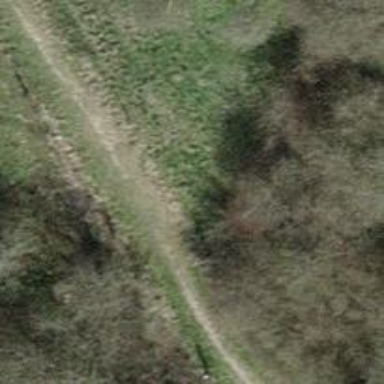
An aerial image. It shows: Path with track type of grade5.